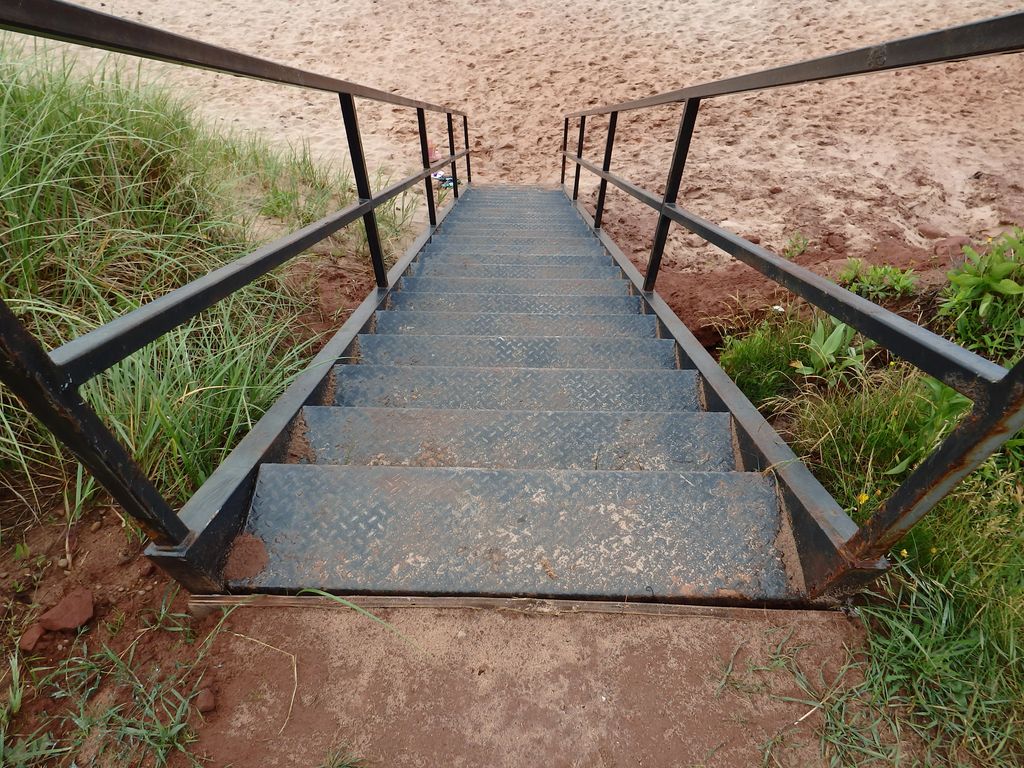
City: charlottetown